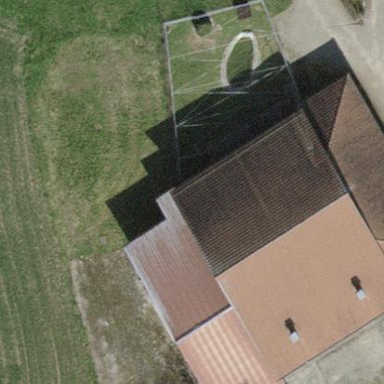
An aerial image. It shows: Rural barn.